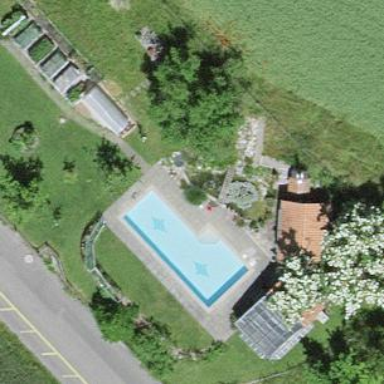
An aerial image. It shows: Swimming pool located in leisure land.